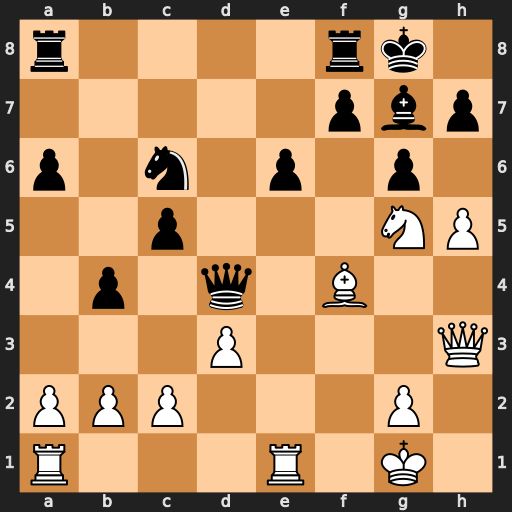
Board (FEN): r4rk1/5pbp/p1n1p1p1/2p3NP/1p1q1B2/3P3Q/PPP3P1/R3R1K1
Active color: w
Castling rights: -
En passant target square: -
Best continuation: Be3 Qf6 Rf1 Qe5 hxg6 Qxe3+ Qxe3